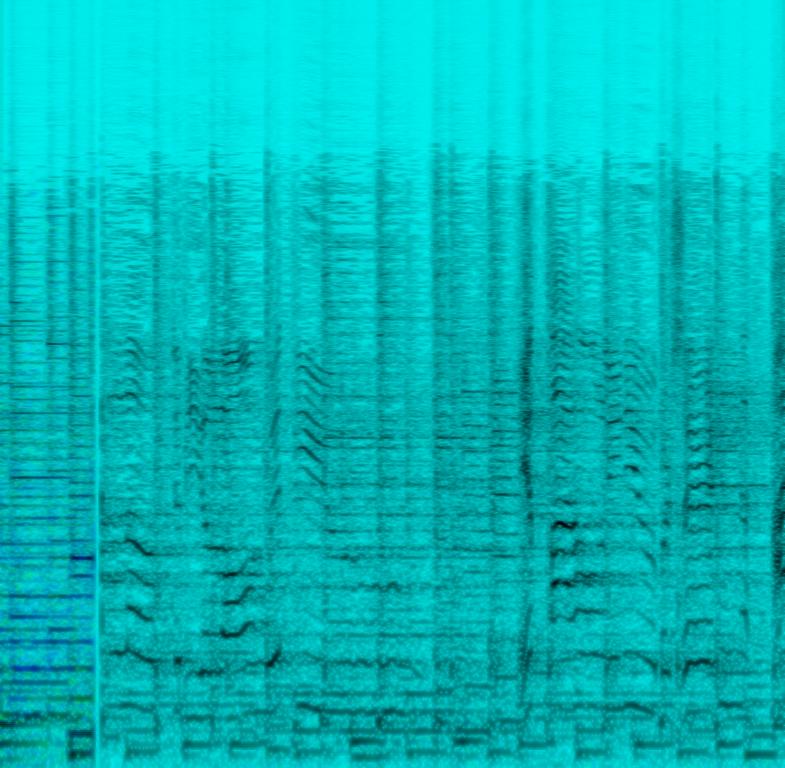
This features two clips from country songs. The first song is upbeat, and suitable for rhythmic and groovy dancing. The second song is slower and features a group of male vocalists harmonising. The overall feeling is a country midwestern feel.